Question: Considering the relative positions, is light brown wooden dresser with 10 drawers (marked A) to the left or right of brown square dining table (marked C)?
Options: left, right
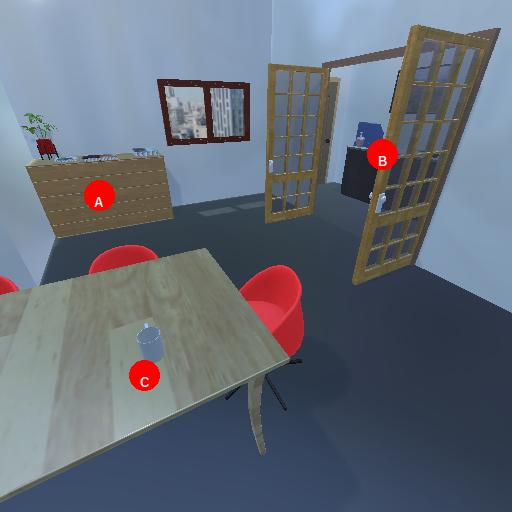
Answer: left